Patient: sex M, age 36
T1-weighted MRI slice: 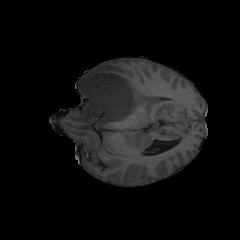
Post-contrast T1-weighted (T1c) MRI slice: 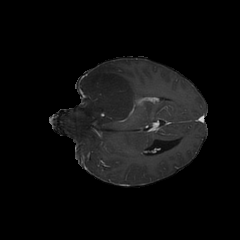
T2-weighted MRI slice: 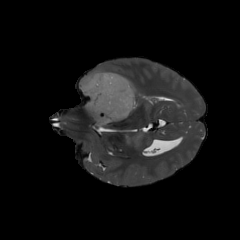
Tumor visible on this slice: yes
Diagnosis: Glioblastoma, IDH-wildtype
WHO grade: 4